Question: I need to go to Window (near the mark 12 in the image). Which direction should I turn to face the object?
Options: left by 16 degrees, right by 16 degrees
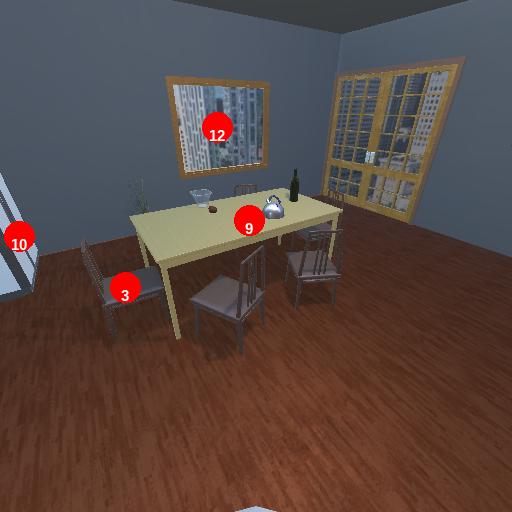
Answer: left by 16 degrees